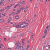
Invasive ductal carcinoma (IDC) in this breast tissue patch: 1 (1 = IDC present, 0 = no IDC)